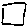
Label: square